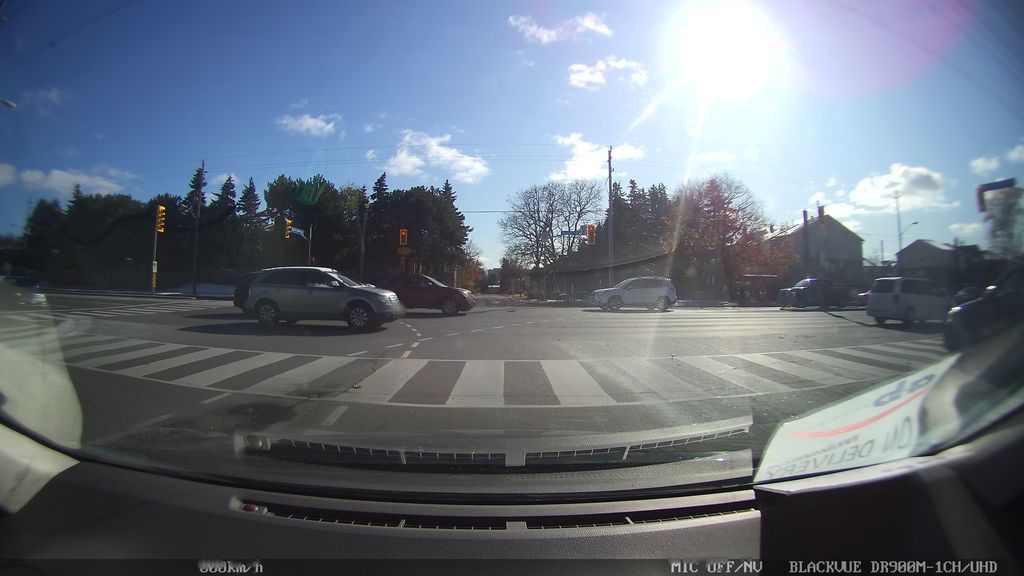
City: toronto